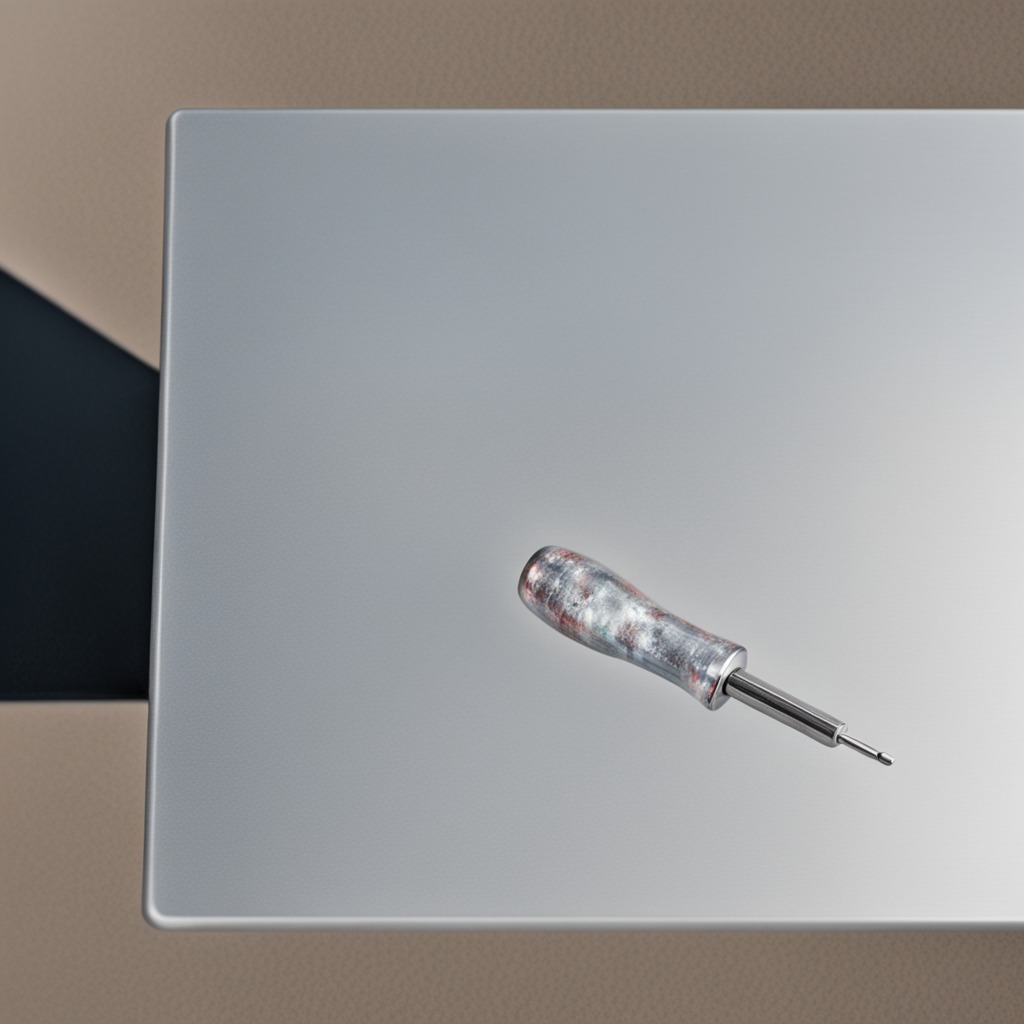
A screwdriver lies on a table in a temporary outdoor tool station.